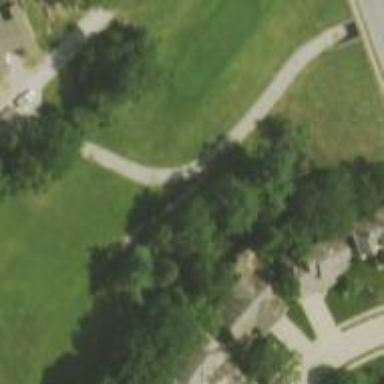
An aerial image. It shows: Path used for both walking and golf.